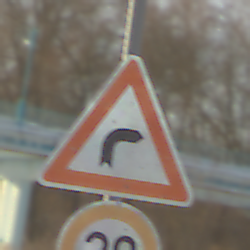
Verkehrszeichen: KurveRechts
Zusatzzeichen unten: Geschwindigkeit30
Umgebung: Outdoor, Suburban
Tageszeit: MorningAfternoon
Wetter: PartlyCloudy
Licht: Natural
Jahreszeit: NotSpecified
Kontrast: HighContrast